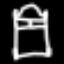
Label: bed